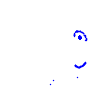
Particle: proton